Field crop: maize
Growth stage: 2
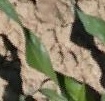
Species: maize